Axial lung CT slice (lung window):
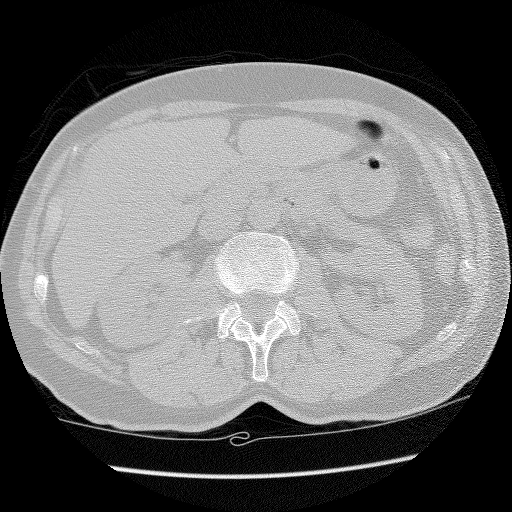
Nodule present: no